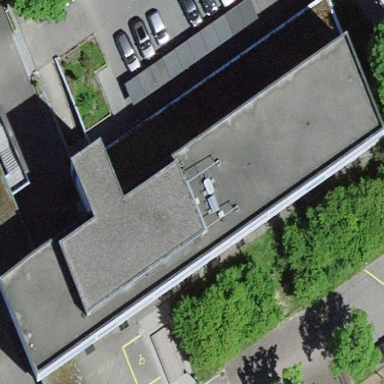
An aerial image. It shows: School building.